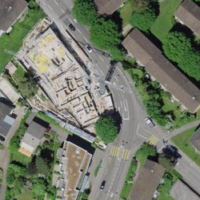
EUNIS habitat code: 55
Species observed at this site:
Certhia brachydactyla
Corvus corone
Cyanistes caeruleus
Troglodytes troglodytes
Streptopelia decaocto
Dendrocopos major
Passer domesticus
Strix aluco
Columba palumbus
Acer campestre
Carpinus betulus
Parus major
Milvus milvus
Pica pica
Sitta europaea
Columba livia